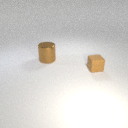
small brown rubber cube to the right of large brown metal cylinder